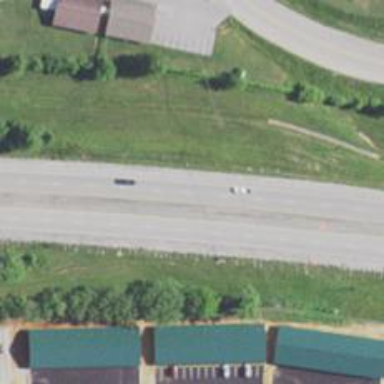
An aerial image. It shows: Expressway with asphalt surface classified as trunk highway.